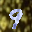
Label: 9